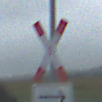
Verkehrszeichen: Andreaskreuz
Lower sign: RichtungsangabeDurchPfeile4
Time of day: Midday
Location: Outdoor (Suburban)
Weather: Overcast
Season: NotSpecified
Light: Natural